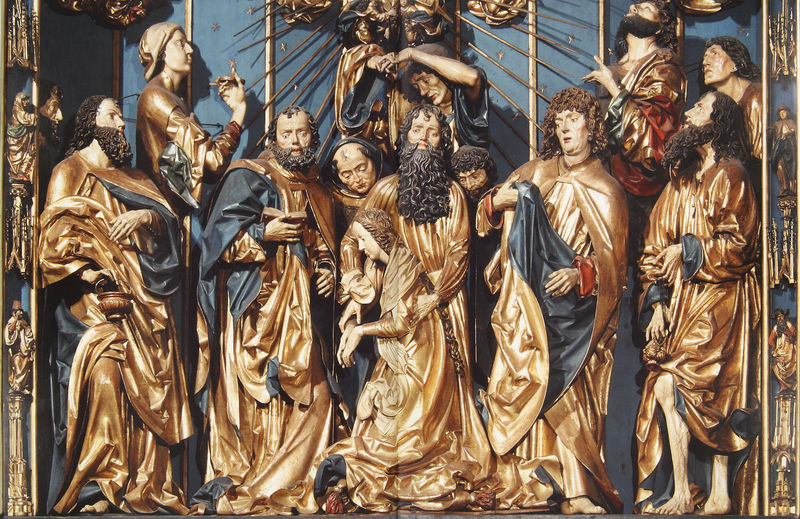
Titel: Krakau, Pfarrkirche Maria Himmelfahrt (Marienkirche), Hochaltar
Künstler: Veit Stoß
Standort: Krakau (Kraków), Marienkirche (EU - PL)
Schlagwörter: blau, umhang, frau, männer, blick, rot, bart, bärte, falten, hände, kirche, sonne, gewand, gold, locken, figuren, detail, lesen, gefäß, buch, strahlen, barfuß, knien, beten, altar, skulpturen, fresken, religiös, umhänge, heilige, manner